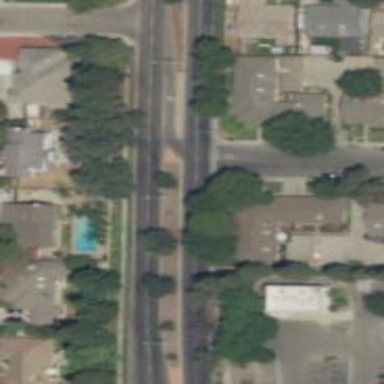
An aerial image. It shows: Asphalt road with secondary link designation.